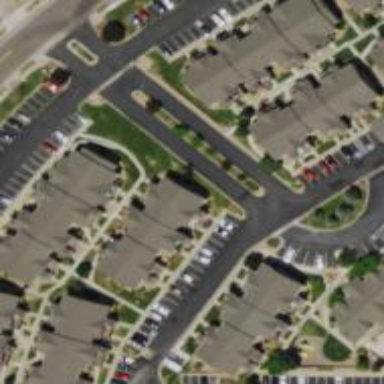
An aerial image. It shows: Asphalt road designated as living street.